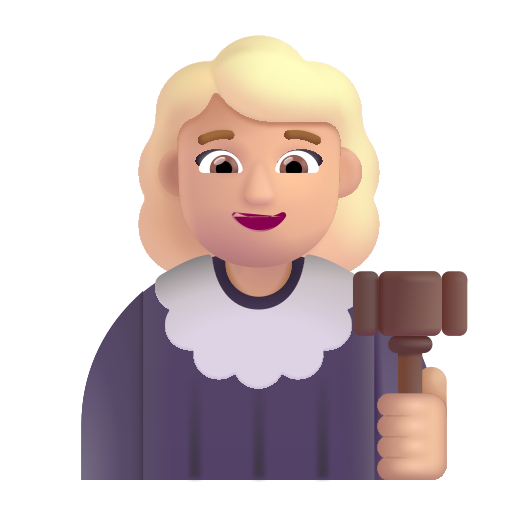
woman judge color  light